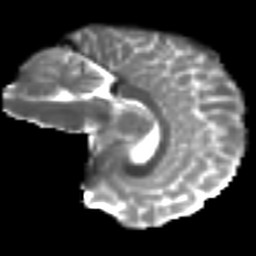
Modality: T2w
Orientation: sagittal
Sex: female
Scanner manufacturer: ge
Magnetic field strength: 3 T
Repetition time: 7 s
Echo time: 0.0802 s